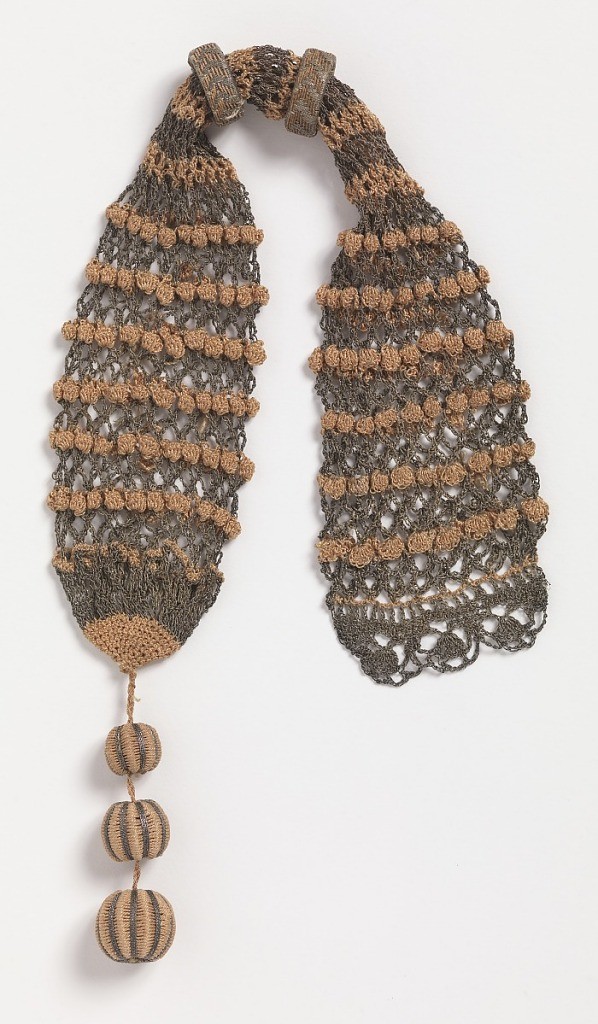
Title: Miser's purse
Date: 1840–70
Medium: silk and metal threads Technique: crochet Label: Crocheted silk and metal threads
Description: Miser's purse crocheted in pink silk and silver metallic threads, with silk and silver rings and a three-ball tassel at one end.